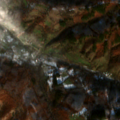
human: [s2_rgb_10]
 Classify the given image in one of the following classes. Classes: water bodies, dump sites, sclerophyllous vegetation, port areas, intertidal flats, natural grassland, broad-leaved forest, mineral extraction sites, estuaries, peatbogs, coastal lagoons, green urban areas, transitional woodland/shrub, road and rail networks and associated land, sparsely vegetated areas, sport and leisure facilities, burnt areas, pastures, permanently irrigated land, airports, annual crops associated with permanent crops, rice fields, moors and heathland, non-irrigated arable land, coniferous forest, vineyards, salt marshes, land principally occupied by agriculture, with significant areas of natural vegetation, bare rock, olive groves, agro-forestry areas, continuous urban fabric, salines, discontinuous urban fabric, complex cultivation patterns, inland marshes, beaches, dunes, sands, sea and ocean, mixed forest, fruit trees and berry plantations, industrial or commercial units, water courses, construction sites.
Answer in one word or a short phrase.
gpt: complex cultivation patterns, land principally occupied by agriculture, with significant areas of natural vegetation, broad-leaved forest, transitional woodland/shrub